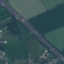
Land use / land cover: Highway